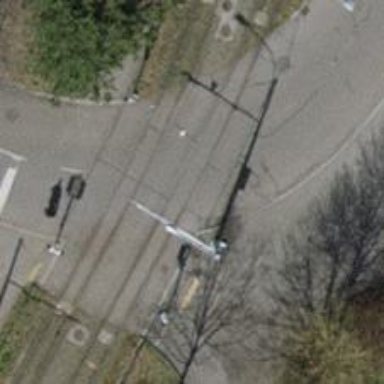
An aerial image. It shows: Tram level crossing on the railway.